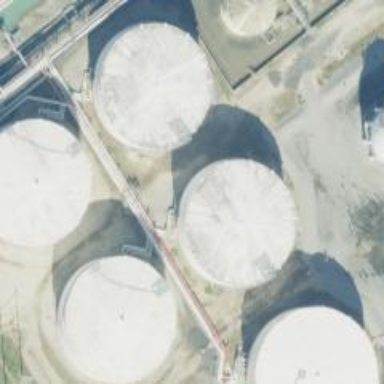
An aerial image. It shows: Storage tank created as man-made structure.